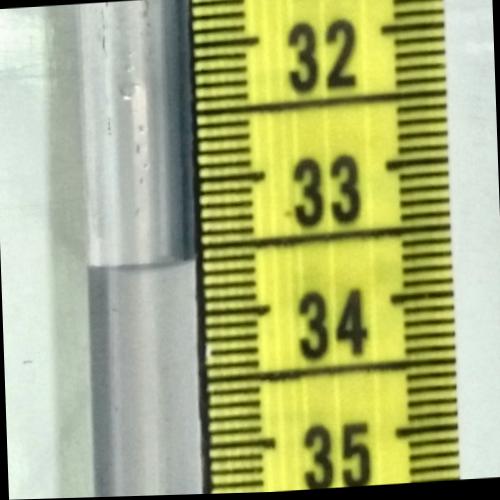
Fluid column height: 33.6 cm